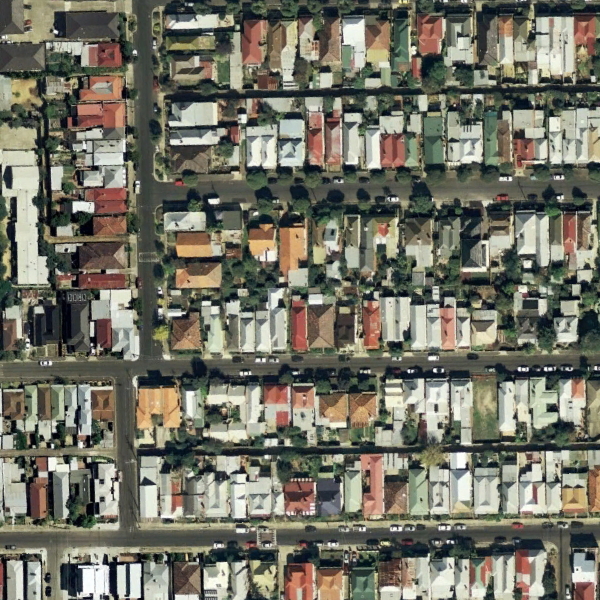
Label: DenseResidential